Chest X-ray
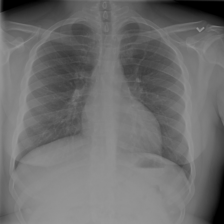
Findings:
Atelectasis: negative
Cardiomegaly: positive
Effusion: positive
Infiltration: negative
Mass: negative
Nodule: negative
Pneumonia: negative
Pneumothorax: negative
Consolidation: negative
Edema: negative
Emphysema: negative
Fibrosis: negative
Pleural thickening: negative
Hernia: negative